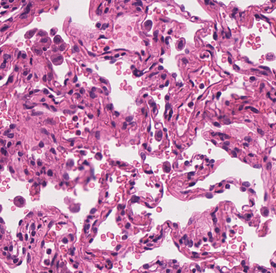
Tumor epithelial tissue: no
Tumor-associated stroma tissue: no
Normal tissue: yes